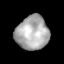
Tissue: lung
Cell type: Epithelial cells
Senescence score: 0.1849
Nuclear area (px): 1078
Mean DAPI intensity: 174.058